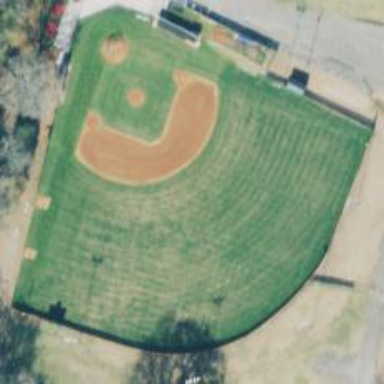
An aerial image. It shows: Baseball pitch for leisure land activities.